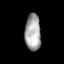
Tissue: lung
Cell type: Epithelial cells
Senescence score: 0.181
Nuclear area (px): 561
Mean DAPI intensity: 168.18